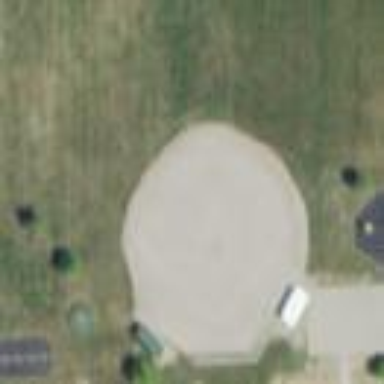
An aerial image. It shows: Baseball pitch for leisure land activities.